高二 · 度量几何学
6. 若角 $\alpha$ 的终边与 $75^{\circ}$ 角的终边关于直线 $y=0$ 对称, 且 $0^{\circ}<\alpha<360^{\circ}$, 则角 $\alpha$ 的值为
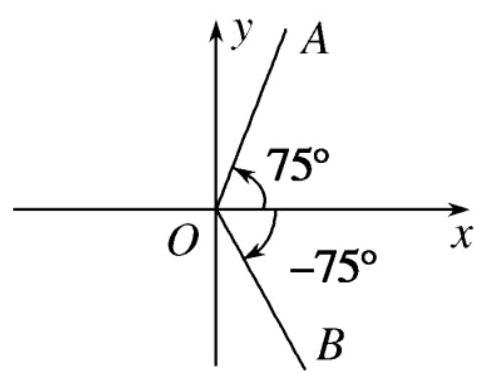
答案: $285^{\circ}$
解析: 如图,  设 $75^{\circ}$ 角的终边为射线 $O A$, 射线 $O A$ 关于直线 $y=0$ 对称的射线为 $O B$, 则以射线 $O B$ 为终边的一个角为 $-75^{\circ}$, 所以以射线 $O B$ 为终边的角的集合为 $\left\{\alpha \mid \alpha=k \cdot 360^{\circ}-75^{\circ}, k \in \mathbf{Z}\right\}$. 又 $0^{\circ}<\alpha<360^{\circ}$, 令 $k$ $=1$, 得 $\alpha=285^{\circ}$.